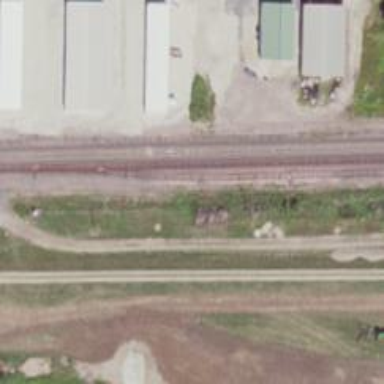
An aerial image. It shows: Wedge is used for the railway derail.